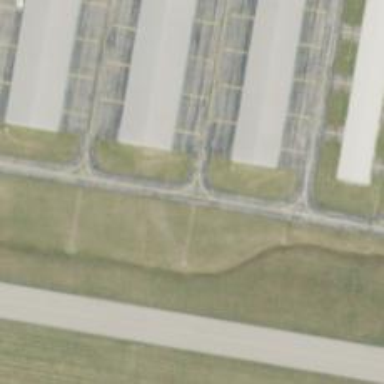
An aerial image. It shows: View of taxiway at the airport.